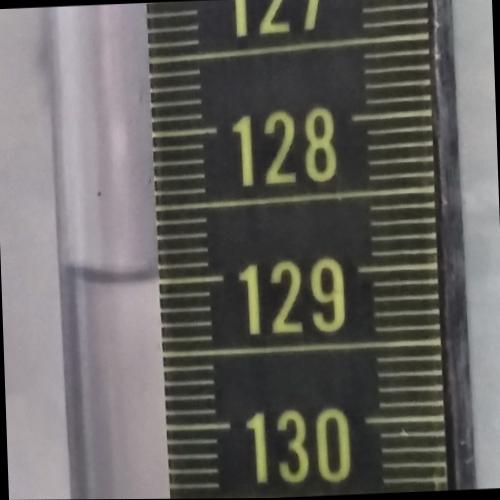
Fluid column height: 129.0 cm